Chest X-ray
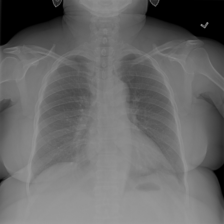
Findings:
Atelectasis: negative
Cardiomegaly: negative
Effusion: negative
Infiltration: positive
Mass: negative
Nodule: negative
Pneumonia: negative
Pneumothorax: negative
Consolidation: negative
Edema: negative
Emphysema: negative
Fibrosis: negative
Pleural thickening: negative
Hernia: negative